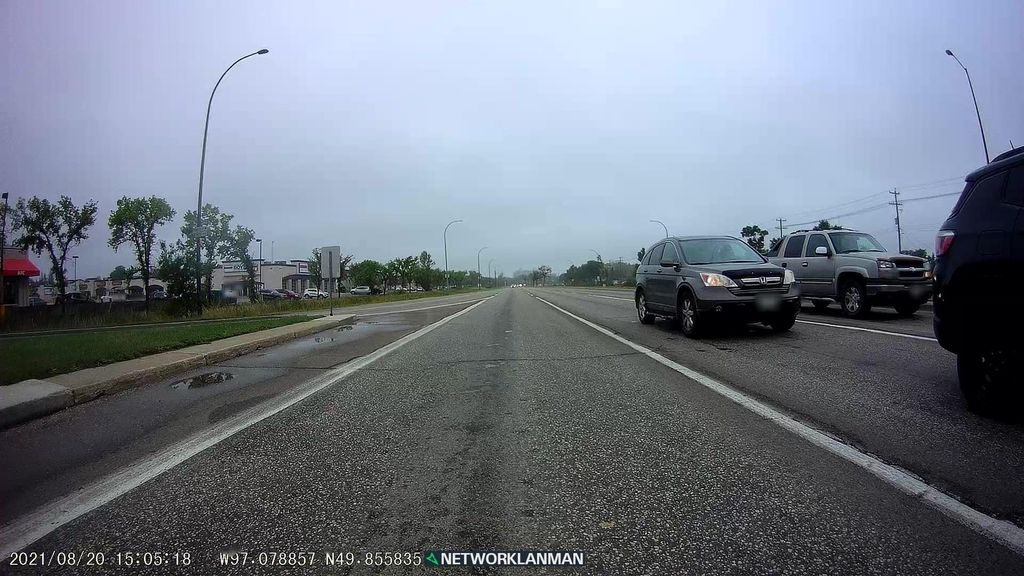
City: winnipeg